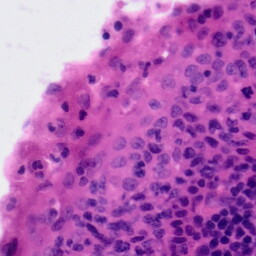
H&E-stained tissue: Tonsil